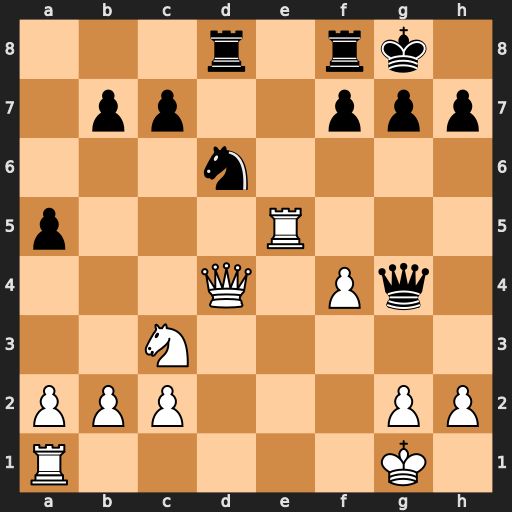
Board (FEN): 3r1rk1/1pp2ppp/3n4/p3R3/3Q1Pq1/2N5/PPP3PP/R5K1
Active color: w
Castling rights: -
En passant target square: -
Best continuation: Rg5 Qxg5 fxg5